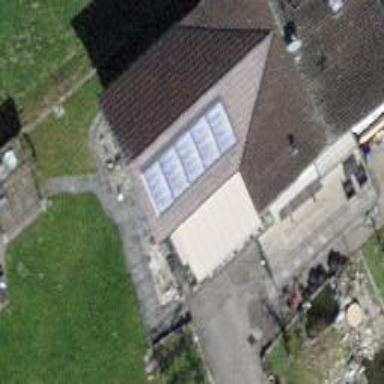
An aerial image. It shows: Solar power generator.